Interaction volume radius: 5 \u00c5
Interaction volume height: 20 \u00c5
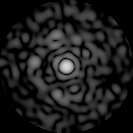
Disorder parameter: 0.8077